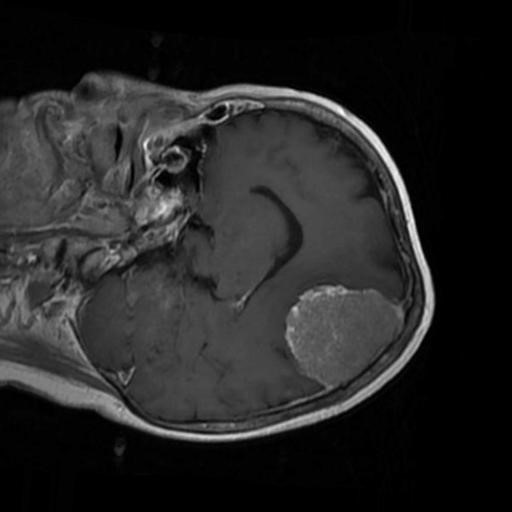
Label: brain_menin